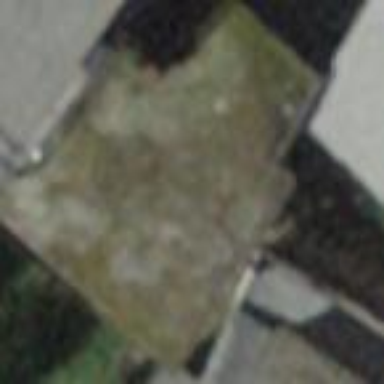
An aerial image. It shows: Flat-roofed building.